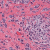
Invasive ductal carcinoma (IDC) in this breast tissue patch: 1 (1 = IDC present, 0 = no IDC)